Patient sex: M
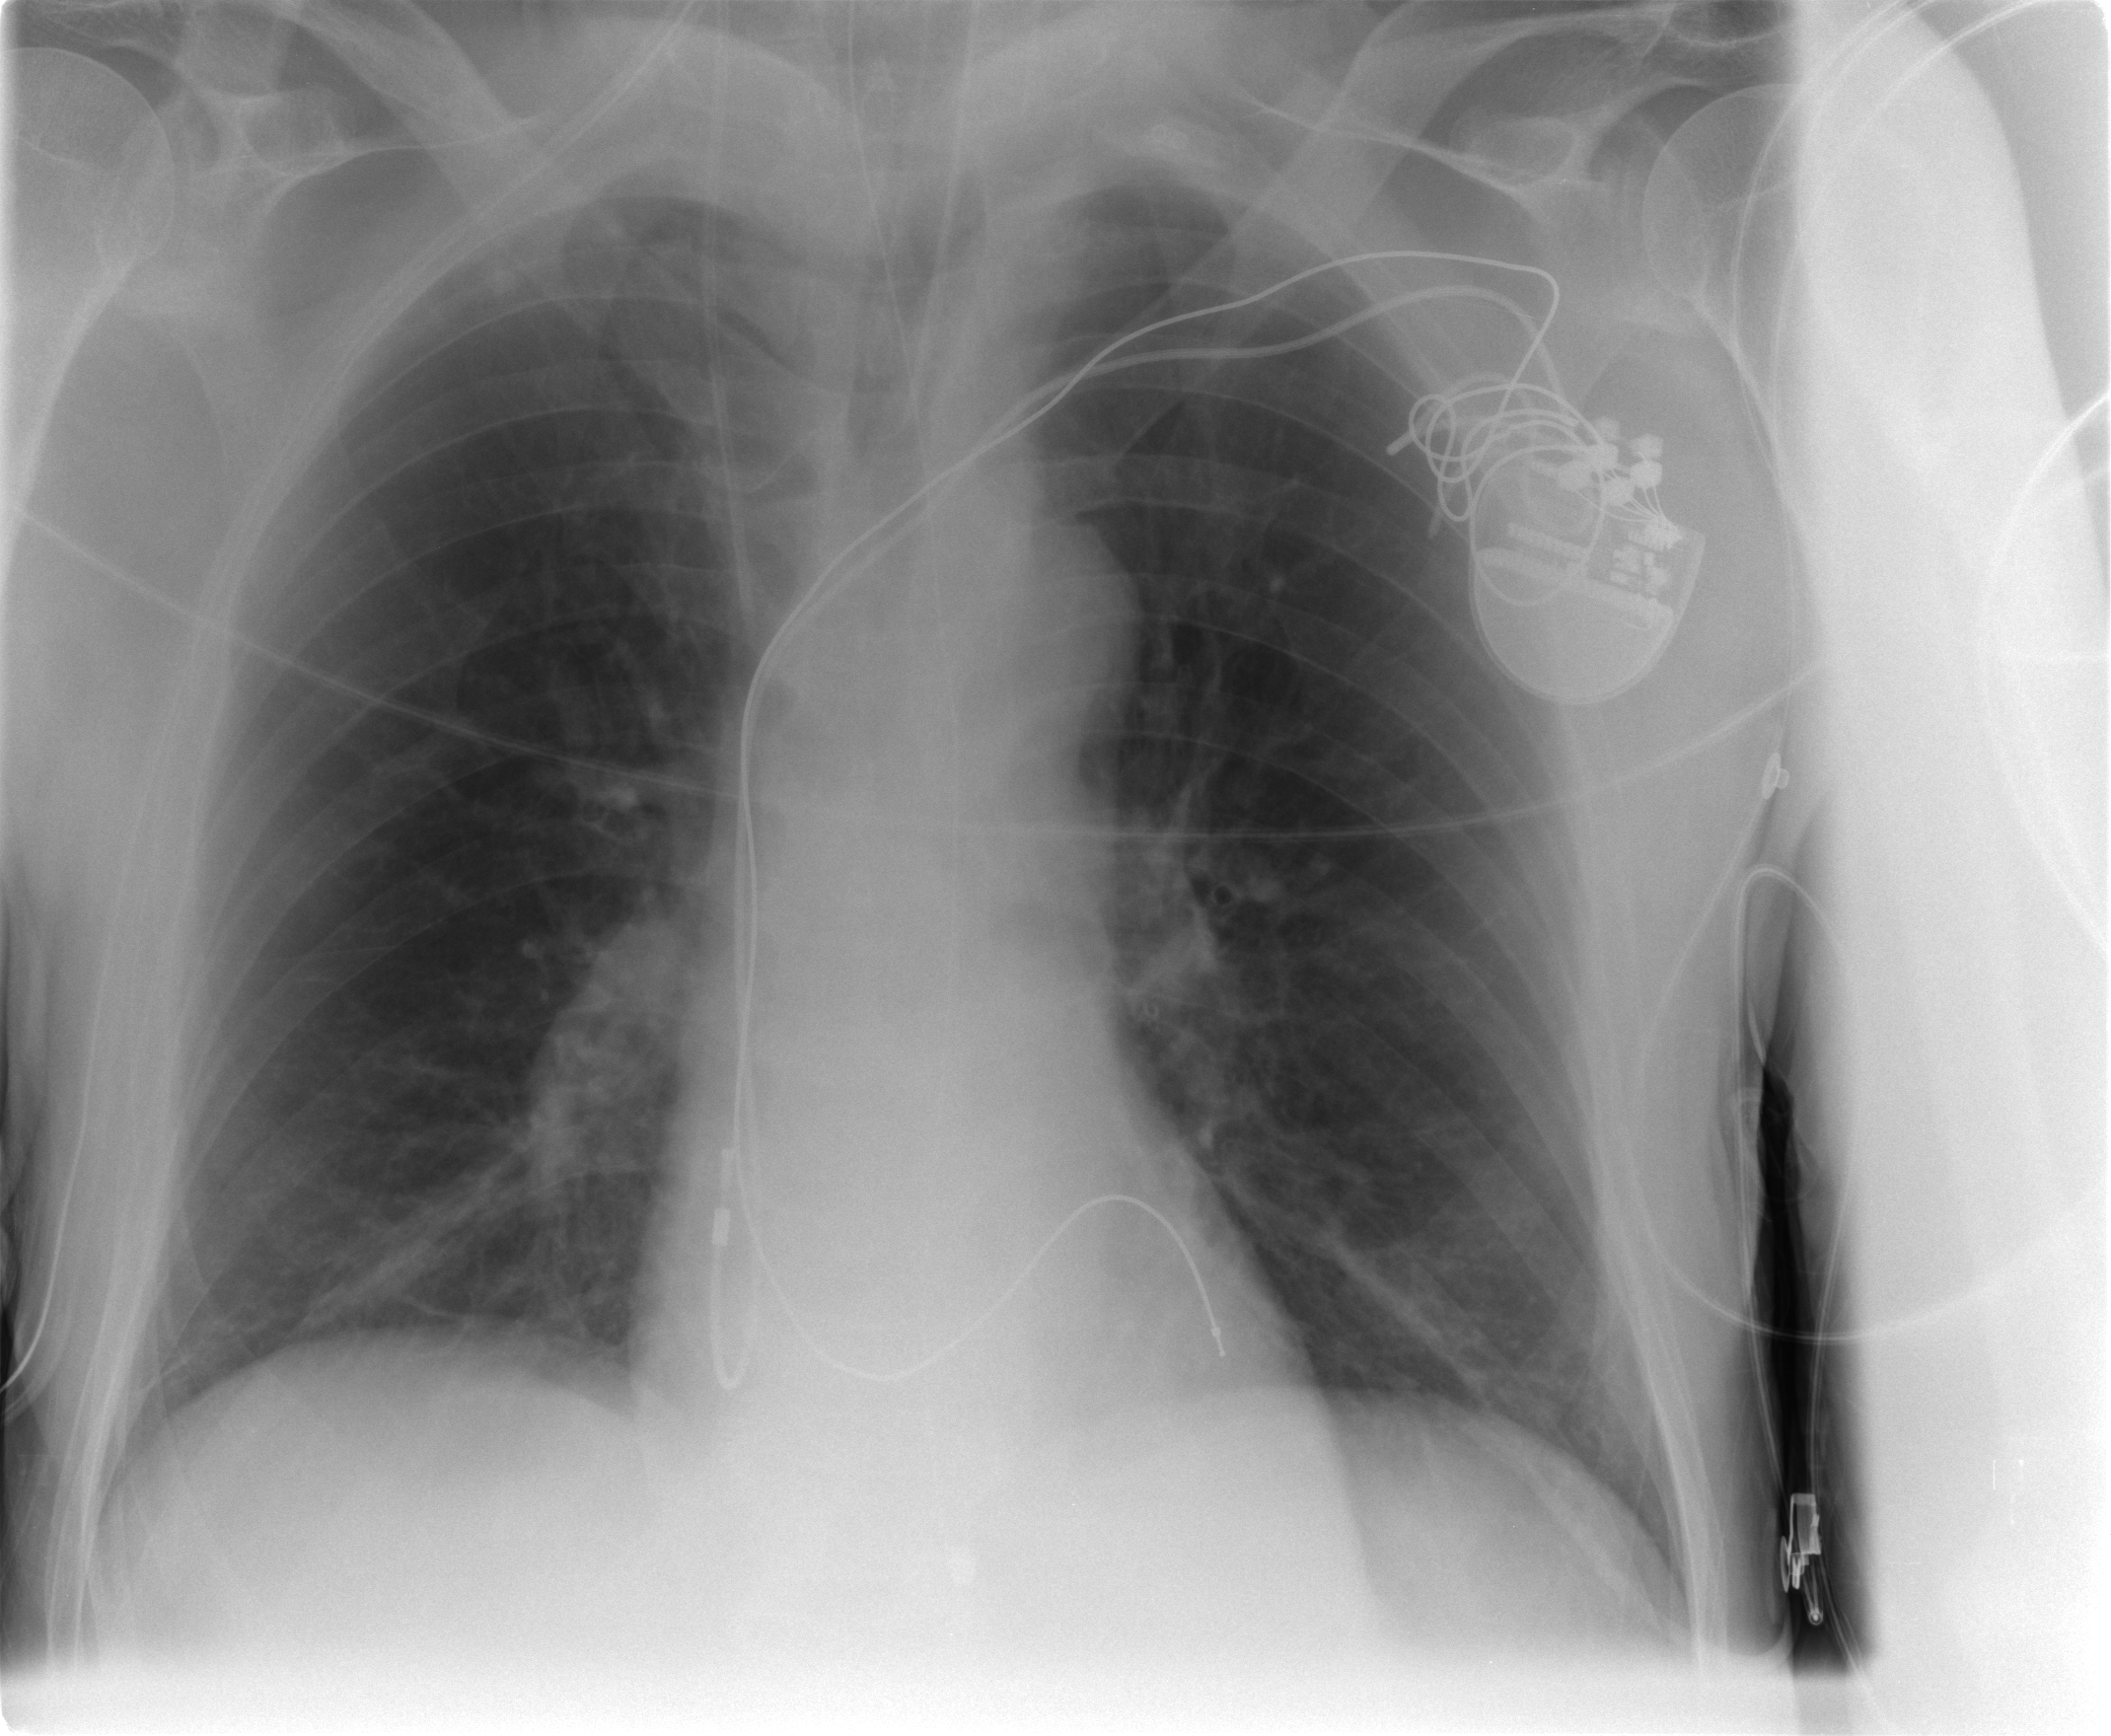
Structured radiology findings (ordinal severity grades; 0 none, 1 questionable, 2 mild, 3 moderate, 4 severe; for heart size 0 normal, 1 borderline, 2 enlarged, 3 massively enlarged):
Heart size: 0
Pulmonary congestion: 2
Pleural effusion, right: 0
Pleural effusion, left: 0
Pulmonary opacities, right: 0
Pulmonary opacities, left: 0
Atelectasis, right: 0
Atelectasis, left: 0